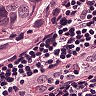
Metastatic tissue present: yes